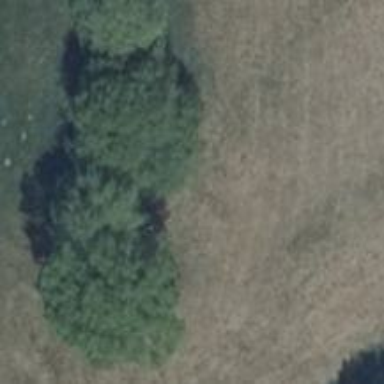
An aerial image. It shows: Hunting stand.